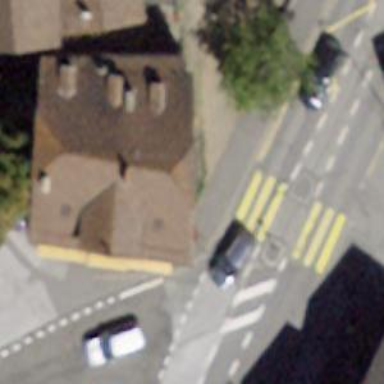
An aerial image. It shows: Café.